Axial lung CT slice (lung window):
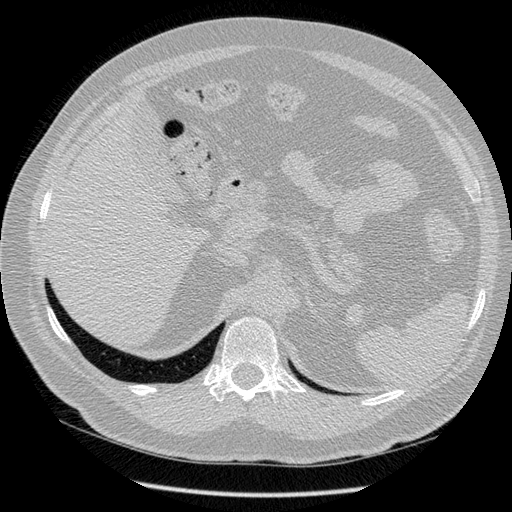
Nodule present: no